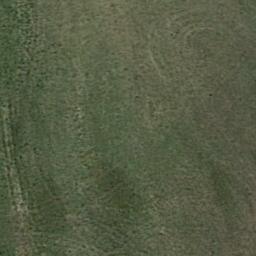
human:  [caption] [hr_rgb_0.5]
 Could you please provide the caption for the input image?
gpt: A large patch of brown and green grass .

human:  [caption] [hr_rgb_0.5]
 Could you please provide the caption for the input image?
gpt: This meadow has different sparsity in different places .

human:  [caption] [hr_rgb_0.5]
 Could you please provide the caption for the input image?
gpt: The entire image is dominated by grass .

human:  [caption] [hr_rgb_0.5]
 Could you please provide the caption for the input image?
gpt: A sparse green meadow with some grass .

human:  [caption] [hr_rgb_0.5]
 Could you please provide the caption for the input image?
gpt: There is no grass in some parts of the meadow .